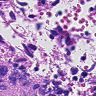
Metastatic tissue present: yes